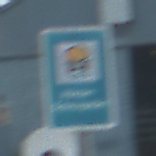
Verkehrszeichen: Wasserschutzgebiet
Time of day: Midday
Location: Outdoor (Suburban)
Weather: Overcast
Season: NotSpecified
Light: Natural